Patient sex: F
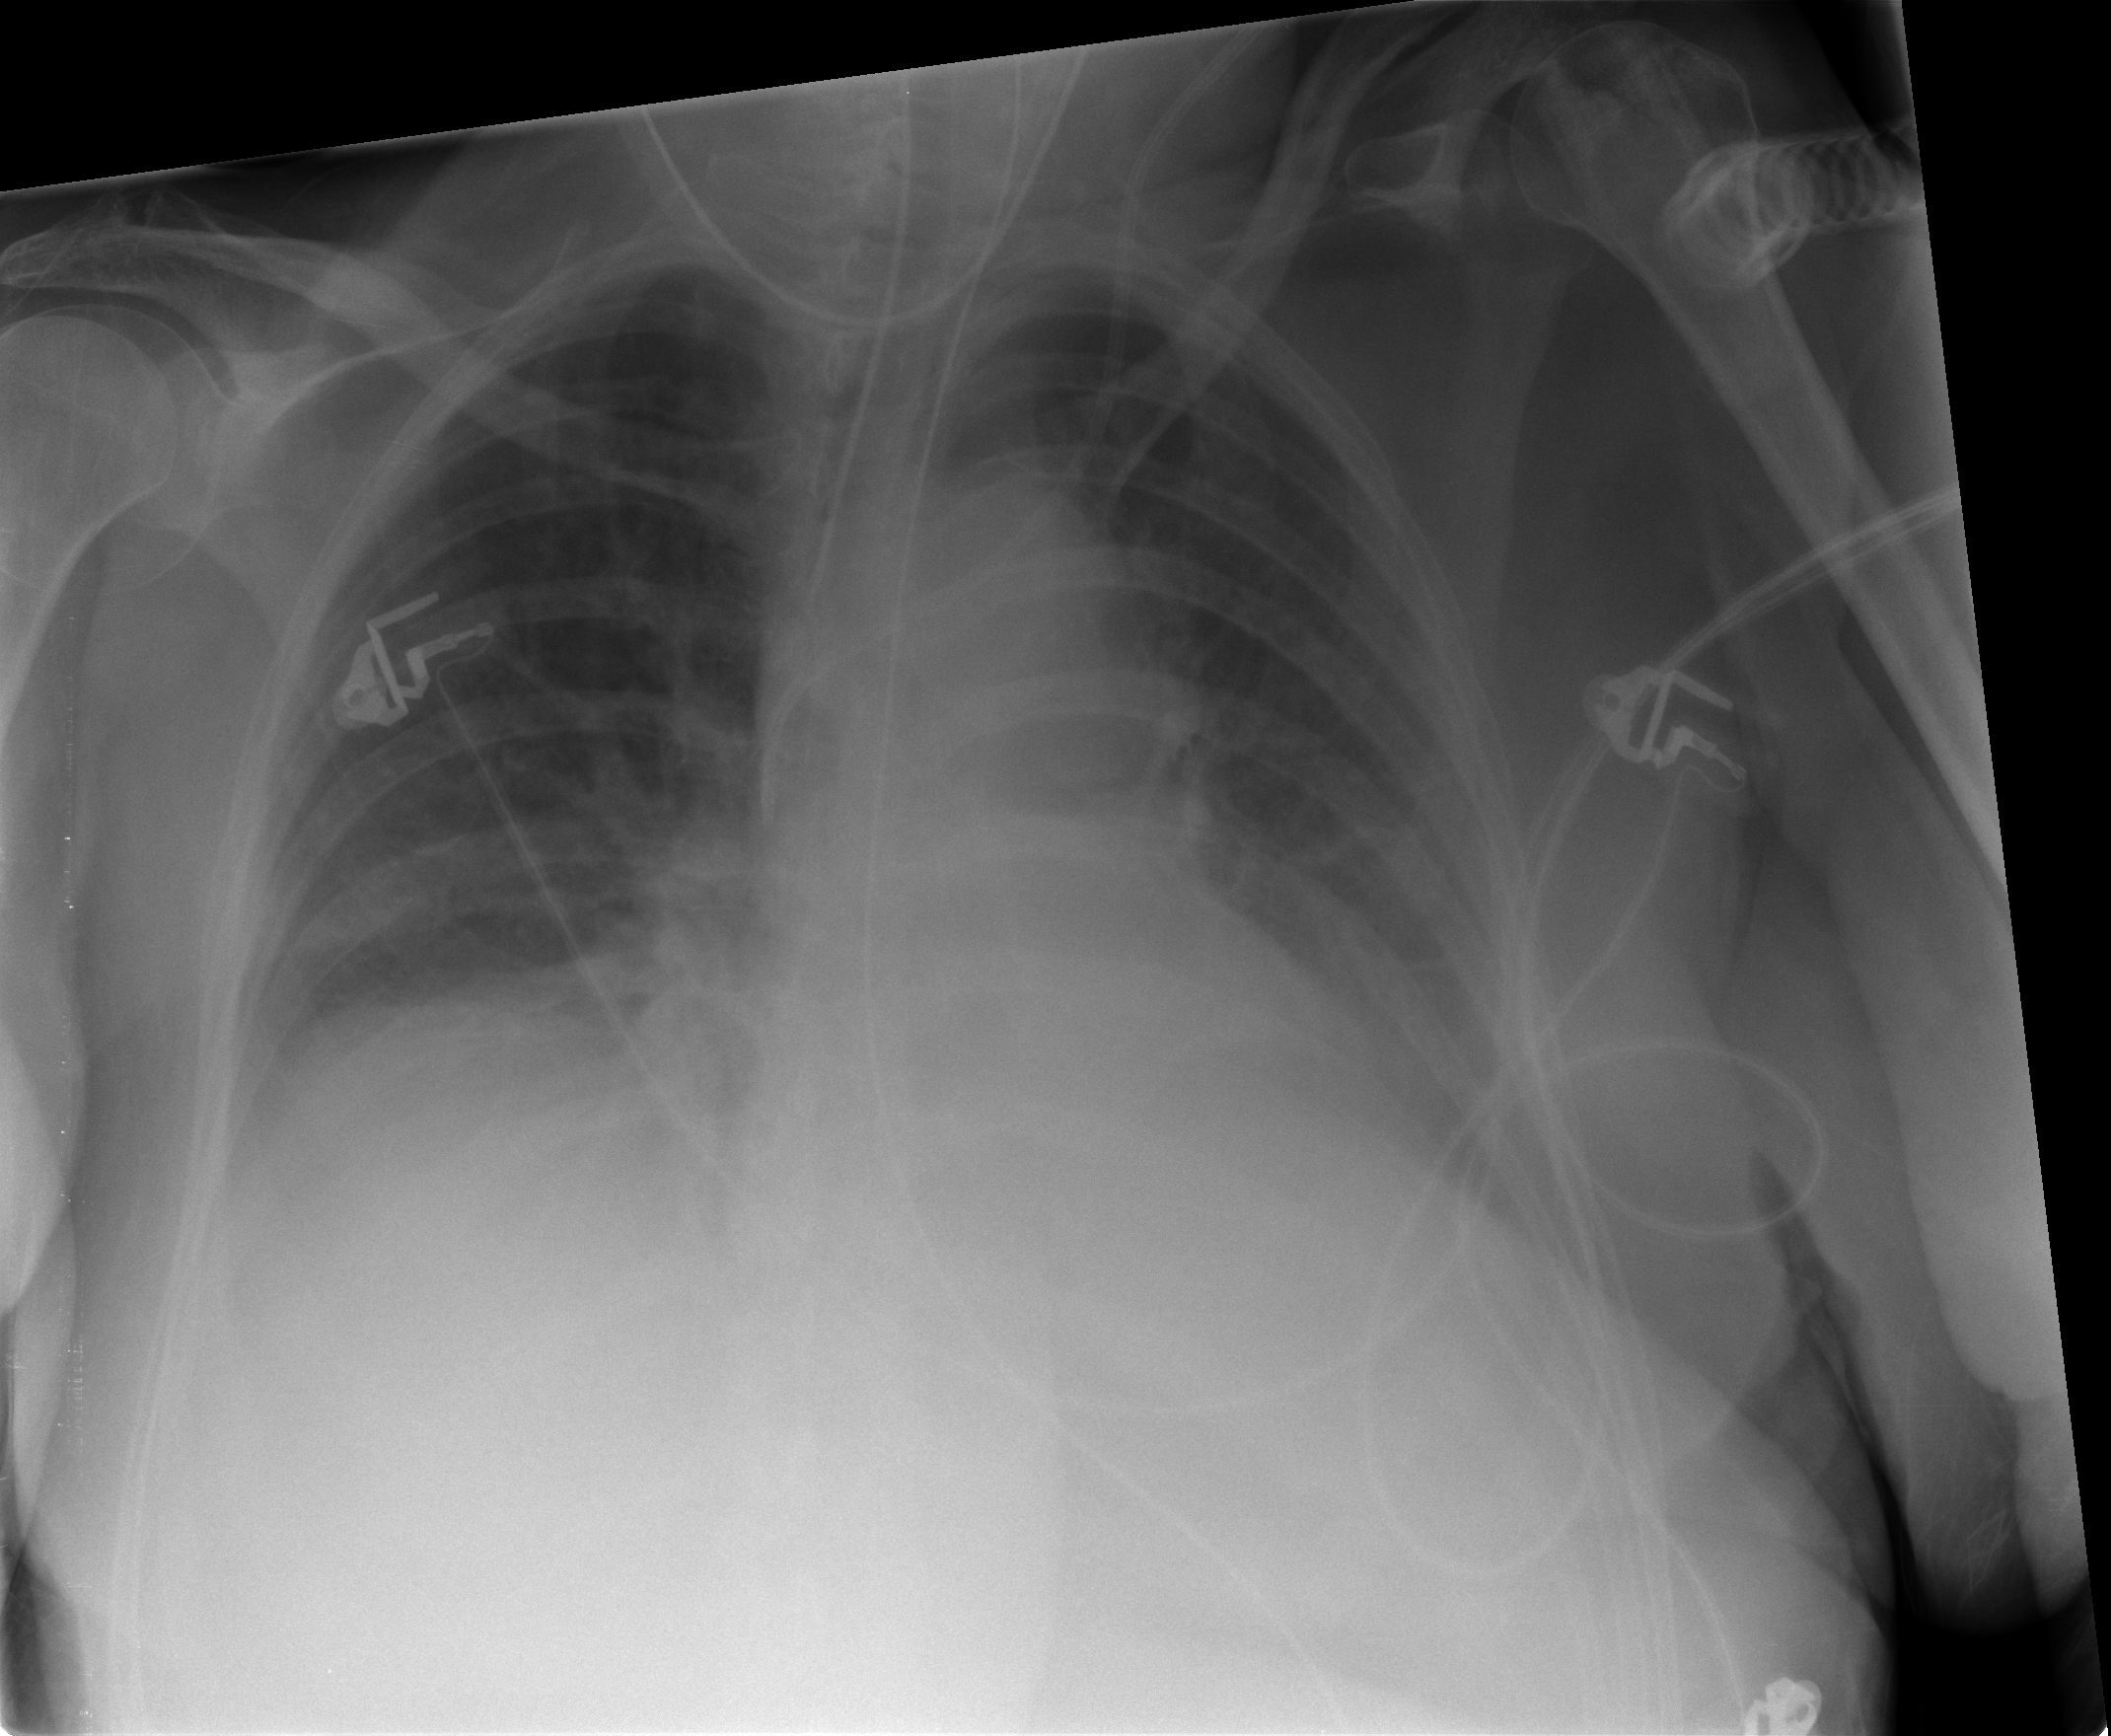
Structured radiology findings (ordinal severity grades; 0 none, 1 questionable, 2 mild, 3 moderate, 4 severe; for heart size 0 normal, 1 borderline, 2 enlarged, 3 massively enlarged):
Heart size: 0
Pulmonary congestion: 0
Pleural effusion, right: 1
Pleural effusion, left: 2
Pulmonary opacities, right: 0
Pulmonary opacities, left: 0
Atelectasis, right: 2
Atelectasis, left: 2